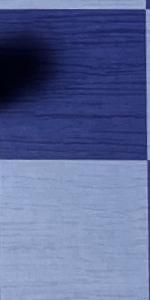
Label: Empty